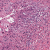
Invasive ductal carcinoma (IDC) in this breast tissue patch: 0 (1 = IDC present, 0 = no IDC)